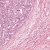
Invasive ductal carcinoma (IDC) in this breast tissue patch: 0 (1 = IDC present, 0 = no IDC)